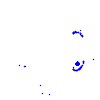
Particle: electron